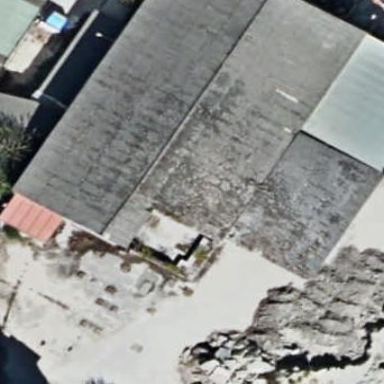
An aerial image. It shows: Warehouse.